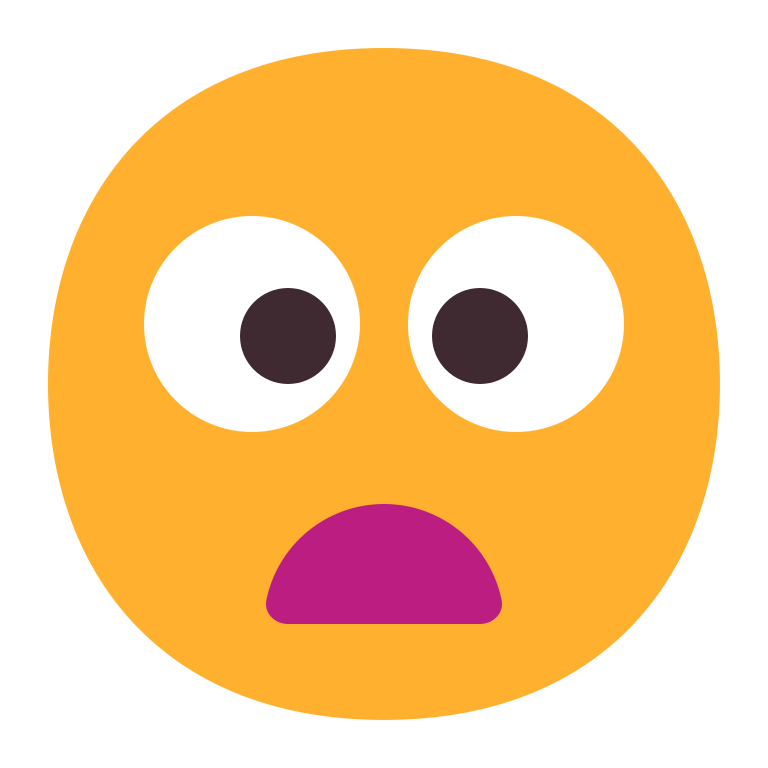
frowning face with open mouth flat